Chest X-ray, AP view. Patient: 38 years old, sex F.
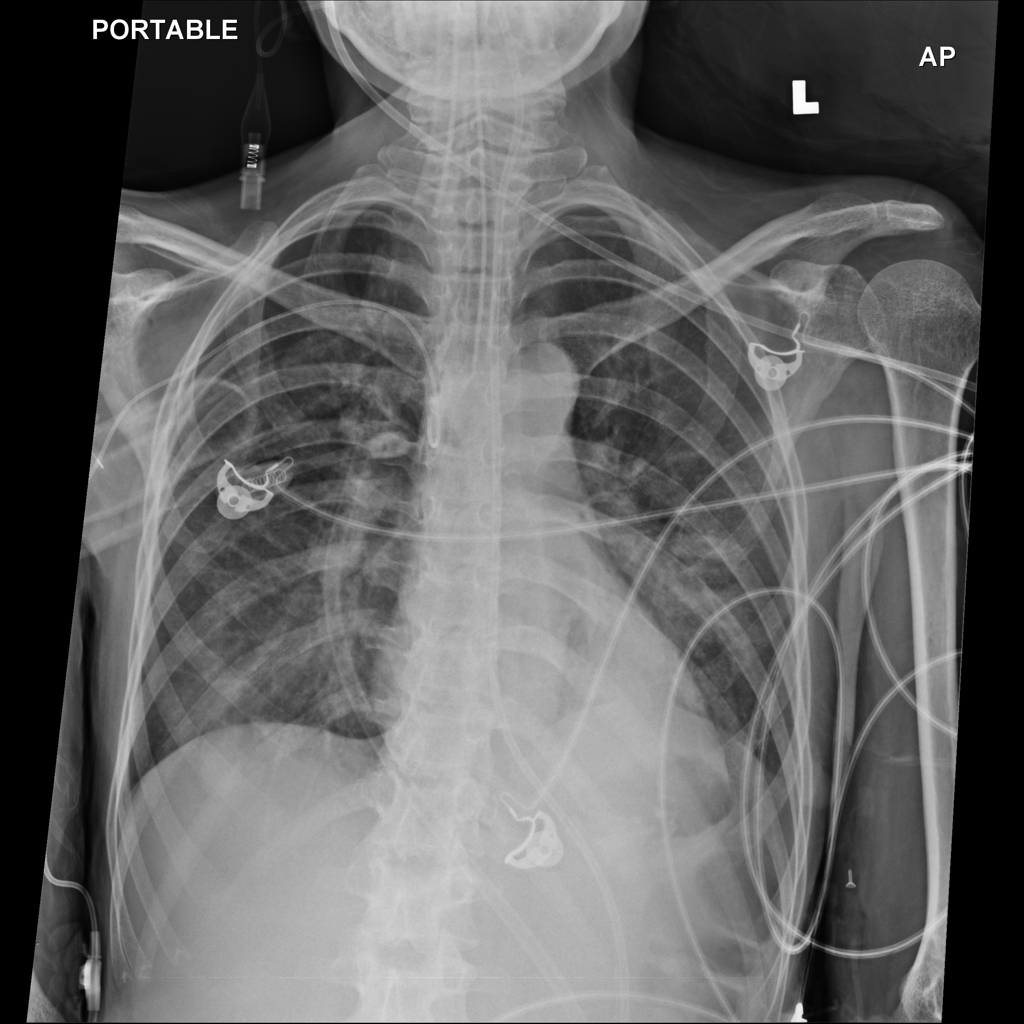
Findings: Atelectasis, Infiltration